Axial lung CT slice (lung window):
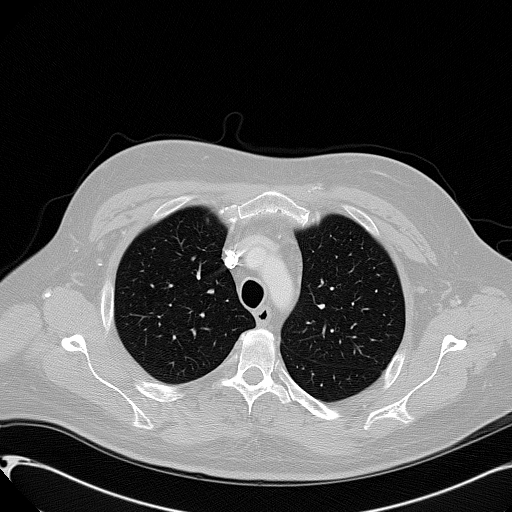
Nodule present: no